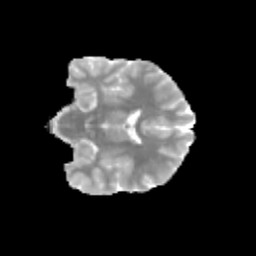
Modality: MD
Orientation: coronal
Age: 11
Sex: male
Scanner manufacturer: siemens
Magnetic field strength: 3 T
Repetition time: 3.8 s
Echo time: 0.07 s